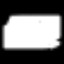
Label: pants